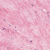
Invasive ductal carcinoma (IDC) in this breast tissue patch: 0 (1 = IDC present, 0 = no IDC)